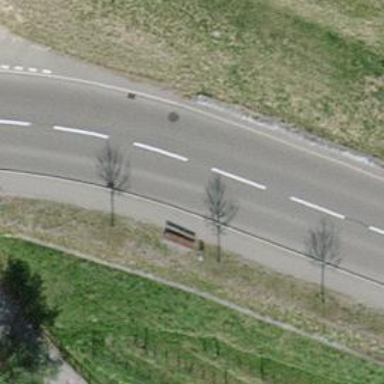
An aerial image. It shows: Brown bench in the vicinity.